Question: '''
LiveData<DataSnapshot> questBadgeData = questViewModel.getBadgeSnapshotLiveData(questViewModel.getQuestId());
Log.d("sad","score calc quest id "+questViewModel.getQuestId());
questBadgeData.observe(getViewLifecycleOwner(), new Observer<DataSnapshot>() {
@Override
public void onChanged(DataSnapshot dataSnapshot) {
String badgeID = dataSnapshot.getKey();
Log.d("sad","badge id "+badgeID);
//String icon = dataSnapshot.child("icon").getValue().toString();
//String name = dataSnapshot.child("name").getValue().toString();
//questViewModel.setBadgeData(badgeID,icon,name);
questViewModel.setBadgeData(badgeID,"dummy","dummy");
}
});
'''
This is the structure of my firebase database:

'''
@NonNull
public LiveData<DataSnapshot> getBadgeSnapshotLiveData(String qid) {
Query query = dbBadge.orderByChild("questid").equalTo(qid);
return new FirebaseQueryLiveData(query);
}
'''
This is my FirebaseQueryLiveData class
'''
public class FirebaseQueryLiveData extends LiveData<DataSnapshot> {
private static final String TAG = "FirebaseQueryLiveData";
private final Query query;
private final MyValueEventListener listener = new MyValueEventListener();
public FirebaseQueryLiveData(Query query) {
this.query = query;
}
public FirebaseQueryLiveData(DatabaseReference ref) {
this.query = ref;
}
@Override
protected void onActive() {
Log.d(TAG, "onActive");
query.addValueEventListener(listener);
}
private class MyValueEventListener implements ValueEventListener {
@Override
public void onDataChange(DataSnapshot dataSnapshot) {
setValue(dataSnapshot);
}
@Override
public void onCancelled(DatabaseError databaseError) {
Log.e(TAG, "Can't listen to query " + query, databaseError.toException());
}
}
'''
}
As far as I know, I should get 'b1' when I print the log for batch id, when questid = 'q1', however I get 'batch' as the key.
'''
2020-06-30 17:15:21.864 29487-29487/com.example.activedash D/sad: score calc quest id q1
2020-06-30 17:15:21.916 29487-29487/com.example.activedash D/sad: badge id badge
'''
When I just put the key as child(key), instead of orderByChild() this works well but I need to get the key of badge through orderByChild()
'''
@NonNull
public LiveData<DataSnapshot> getBadgeSnapshotLiveData(String qid) {
Query query = dbBadge.child("b1");
return new FirebaseQueryLiveData(query);
}
'''
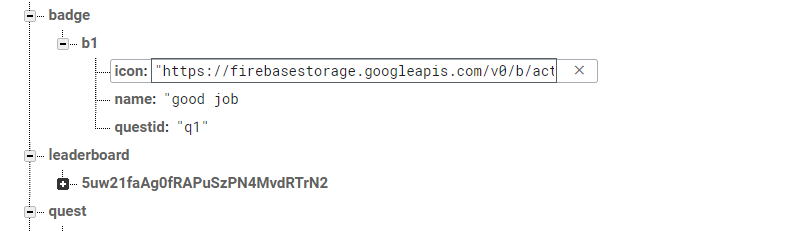
Answer: When you execute a query against the Firebase Database, there will potentially be multiple results. So the snapshot contains a list of those results. Even if there is only a single result, the snapshot will contain a list of one result.
Your 'onDataChange' needs to take care of that list by looping over 'dataSnapshot.getChildren()'. So if you indeed only expect one result, that be:
'''
public void onDataChange(DataSnapshot dataSnapshot) {
for (DataSnapshot snapshot: dataSnapshot.getChildren()) {
setValue(snapshot);
}
}
'''